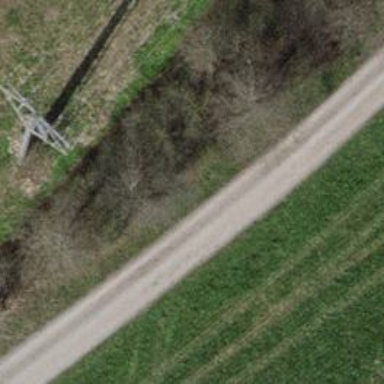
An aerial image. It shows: Compacted track with grade2 surface.